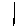
Label: line